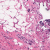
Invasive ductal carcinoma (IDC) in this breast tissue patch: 0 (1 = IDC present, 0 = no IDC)